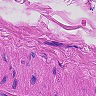
Metastatic tissue present: no